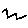
Label: zigzag